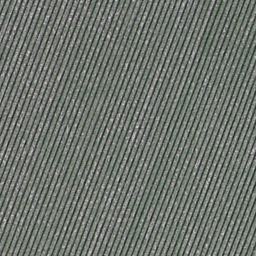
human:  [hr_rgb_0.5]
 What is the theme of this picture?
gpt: farmland